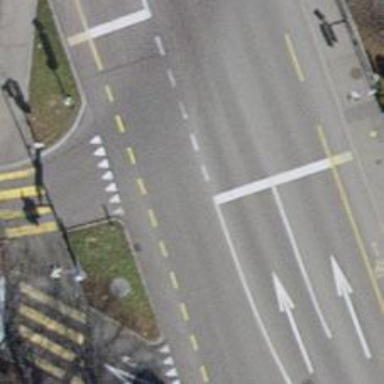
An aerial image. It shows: Secondary road with asphalt surface and separate sidewalks. There is designated lane for cyclists on both sides of the road.